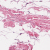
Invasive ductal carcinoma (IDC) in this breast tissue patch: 0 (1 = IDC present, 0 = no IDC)